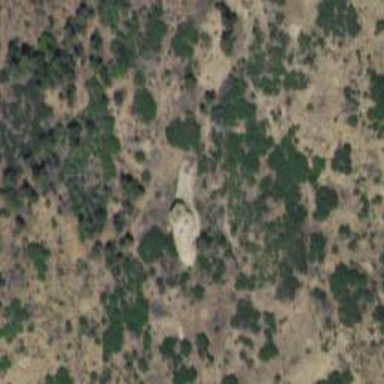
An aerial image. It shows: Archaeological site with historical significance.